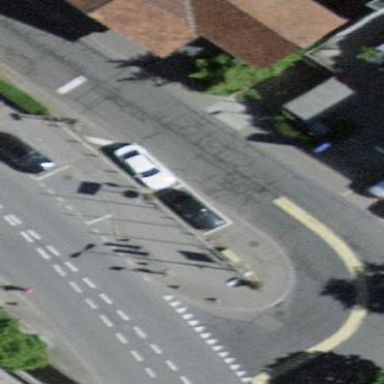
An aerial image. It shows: Parking lane.